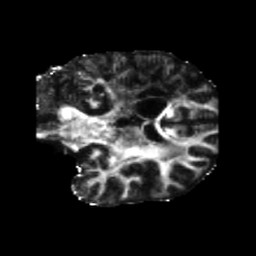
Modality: FA
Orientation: coronal
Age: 45
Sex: male
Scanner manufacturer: siemens
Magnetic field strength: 3 T
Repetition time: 5.47 s
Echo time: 0.0854 s